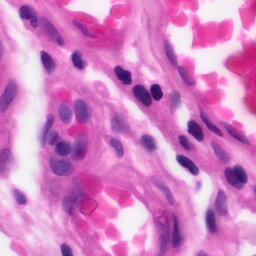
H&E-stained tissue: Pancreatic